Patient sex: M
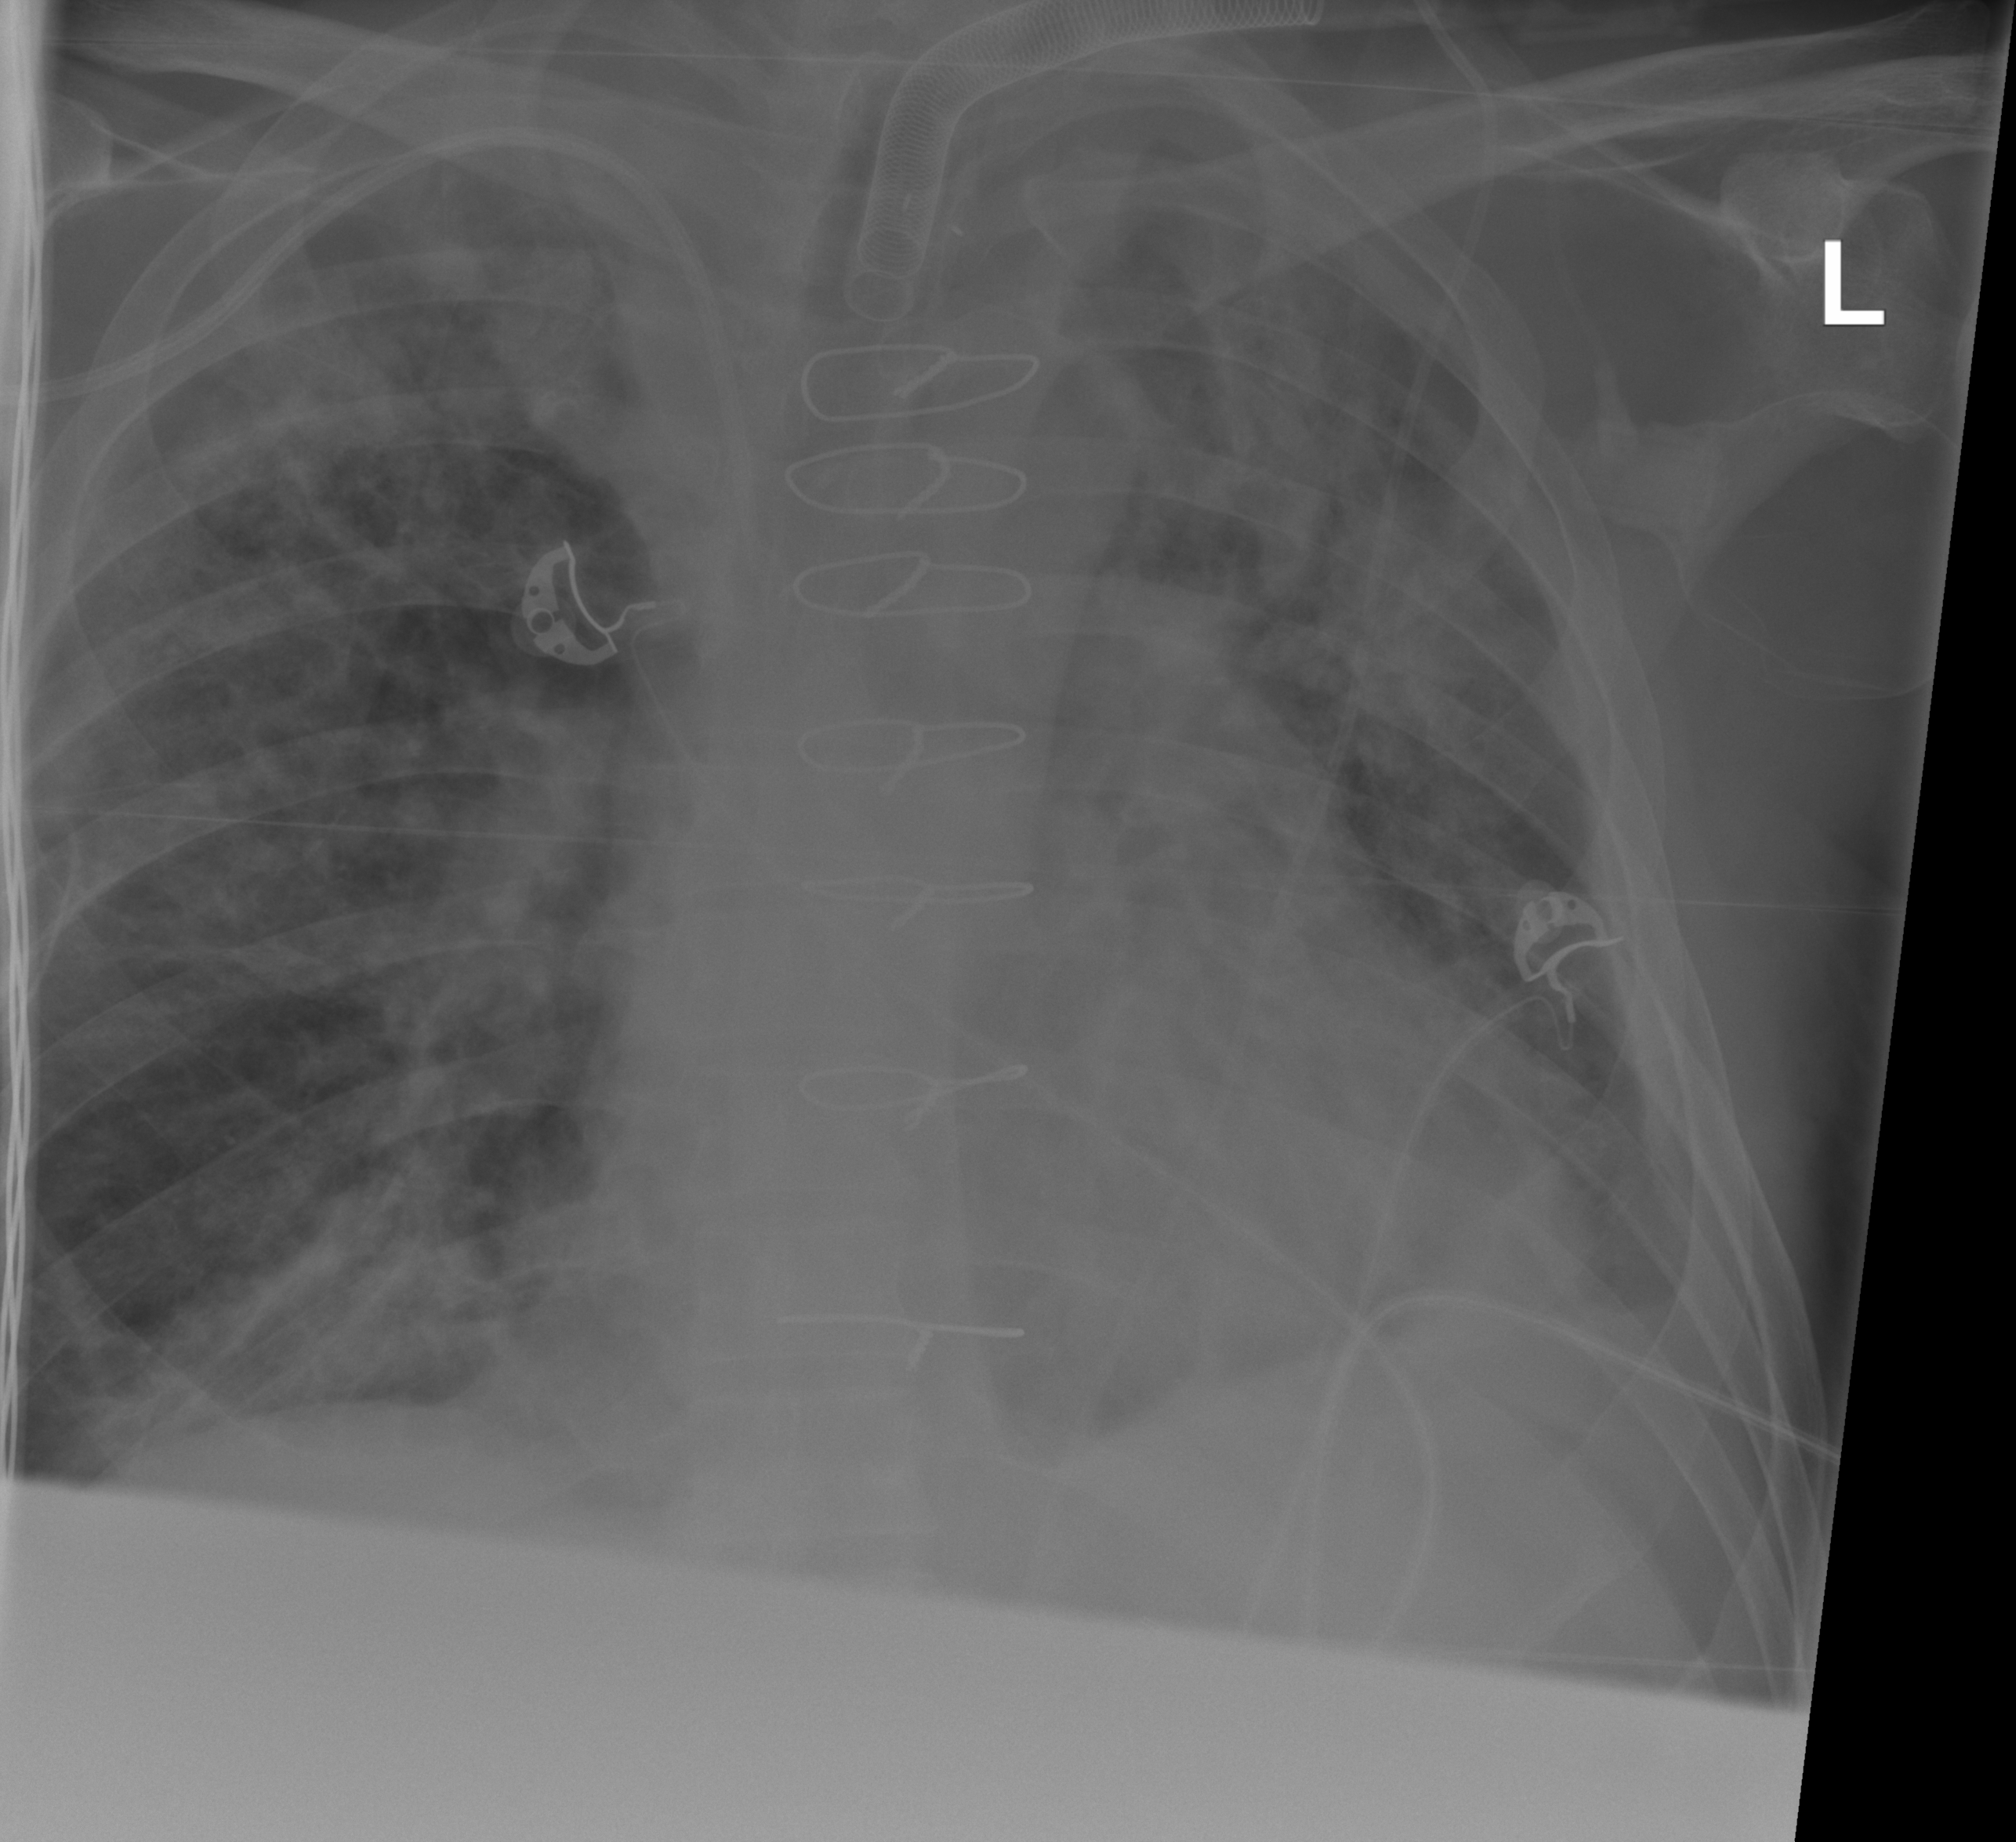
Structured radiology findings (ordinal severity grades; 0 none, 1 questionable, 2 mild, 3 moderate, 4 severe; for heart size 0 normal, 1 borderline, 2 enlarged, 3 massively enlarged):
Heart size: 2
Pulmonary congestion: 2
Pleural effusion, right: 0
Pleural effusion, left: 2
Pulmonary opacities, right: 3
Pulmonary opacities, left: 3
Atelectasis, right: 3
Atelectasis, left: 3